Question: I want to create a layout(or panel) for tooltip that has a flexible height with fixed width like the image that I mentioned
But in my xaml code both height and width is fixed !
'''
<TextBox Name="mytxt" TextChanged="mytxt_TextChanged" Height="102"
SpellCheck.IsEnabled="True" >
<TextBox.ToolTip>
<ToolTip Background="#e74c3c">
<StackPanel >
<Label Content="This is a error test for textbox with flat red background color"/>
</StackPanel>
</ToolTip>
</TextBox.ToolTip>
</TextBox>
'''

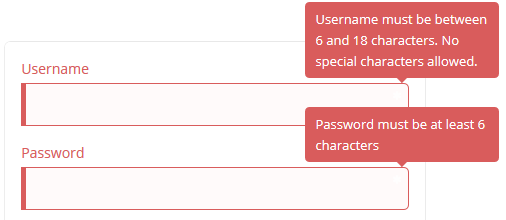
Answer: Posting my comment as an answer since it solved your issue:
It looks like using the 'Label' could be the issue. Replace the 'Label' with a 'TextBlock'. Then define the 'TextWrapping' property to 'true'. Set a fixed 'width' and that will give you the desired behavior you are looking for.